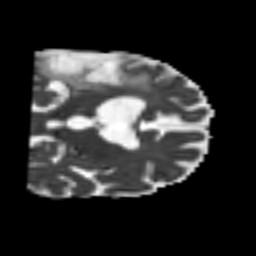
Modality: MD
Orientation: coronal
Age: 58
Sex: male
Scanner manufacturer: siemens
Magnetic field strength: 3 T
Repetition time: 4.999 s
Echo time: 0.07946 s